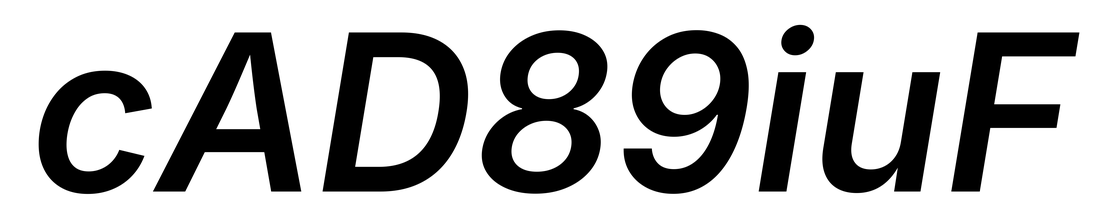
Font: Inter-Italic_SemiBold_Italic